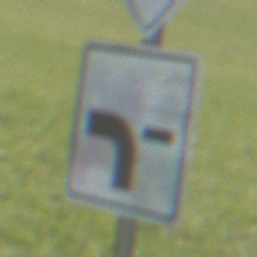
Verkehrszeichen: VerlaufVorfahrtsstrasse6
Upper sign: Vorfahrtsstrasse
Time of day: MorningAfternoon
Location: Outdoor (Nature)
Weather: PartlyCloudy
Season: NotSpecified
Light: Natural